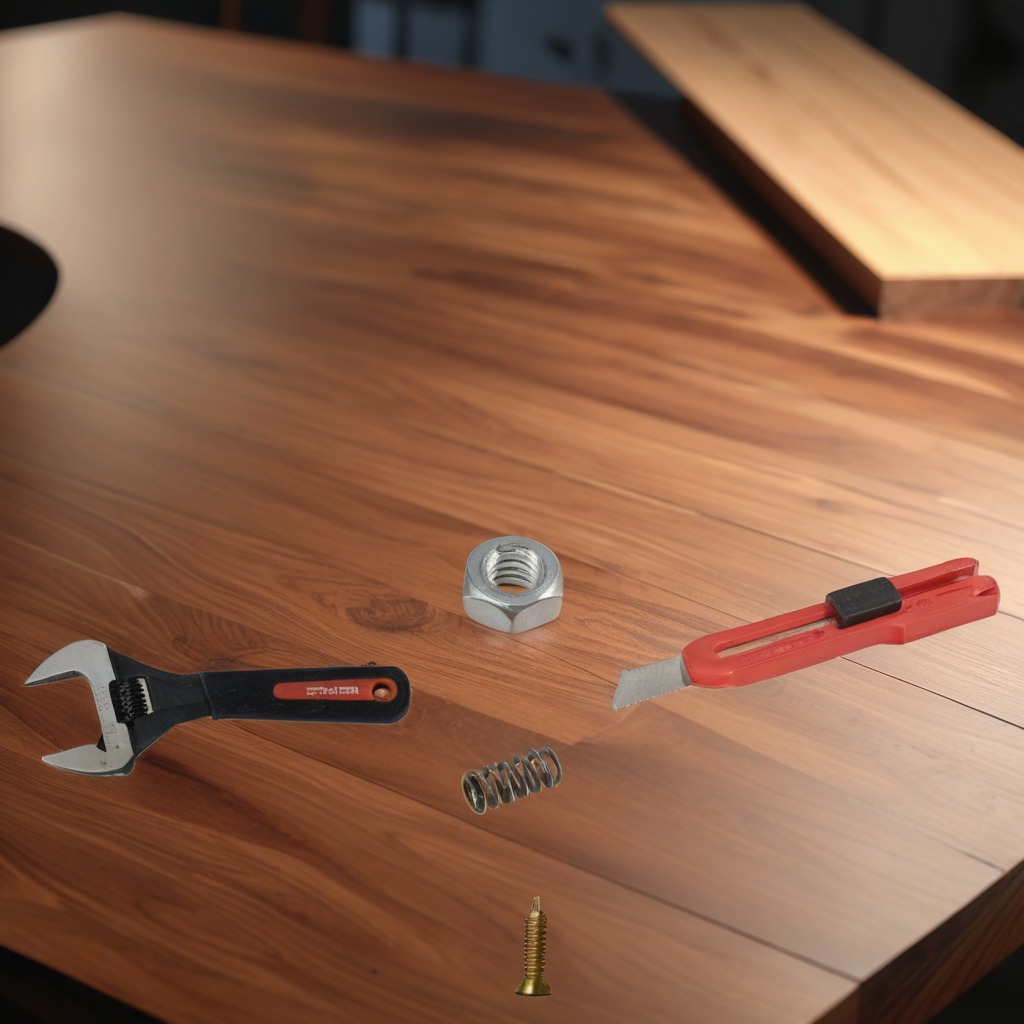
A utility knife, a metal machine screw, a coiled metal spring, a metal nut, and a wrench are lying on the wooden table.